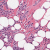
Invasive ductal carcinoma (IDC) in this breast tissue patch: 1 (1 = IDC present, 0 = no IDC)